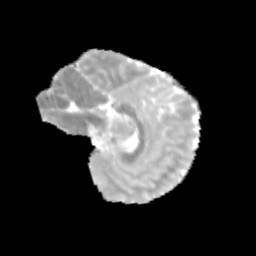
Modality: MD
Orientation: sagittal
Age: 9
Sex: male
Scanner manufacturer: siemens
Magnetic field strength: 3 T
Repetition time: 3.8 s
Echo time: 0.07 s